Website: macys
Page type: payment
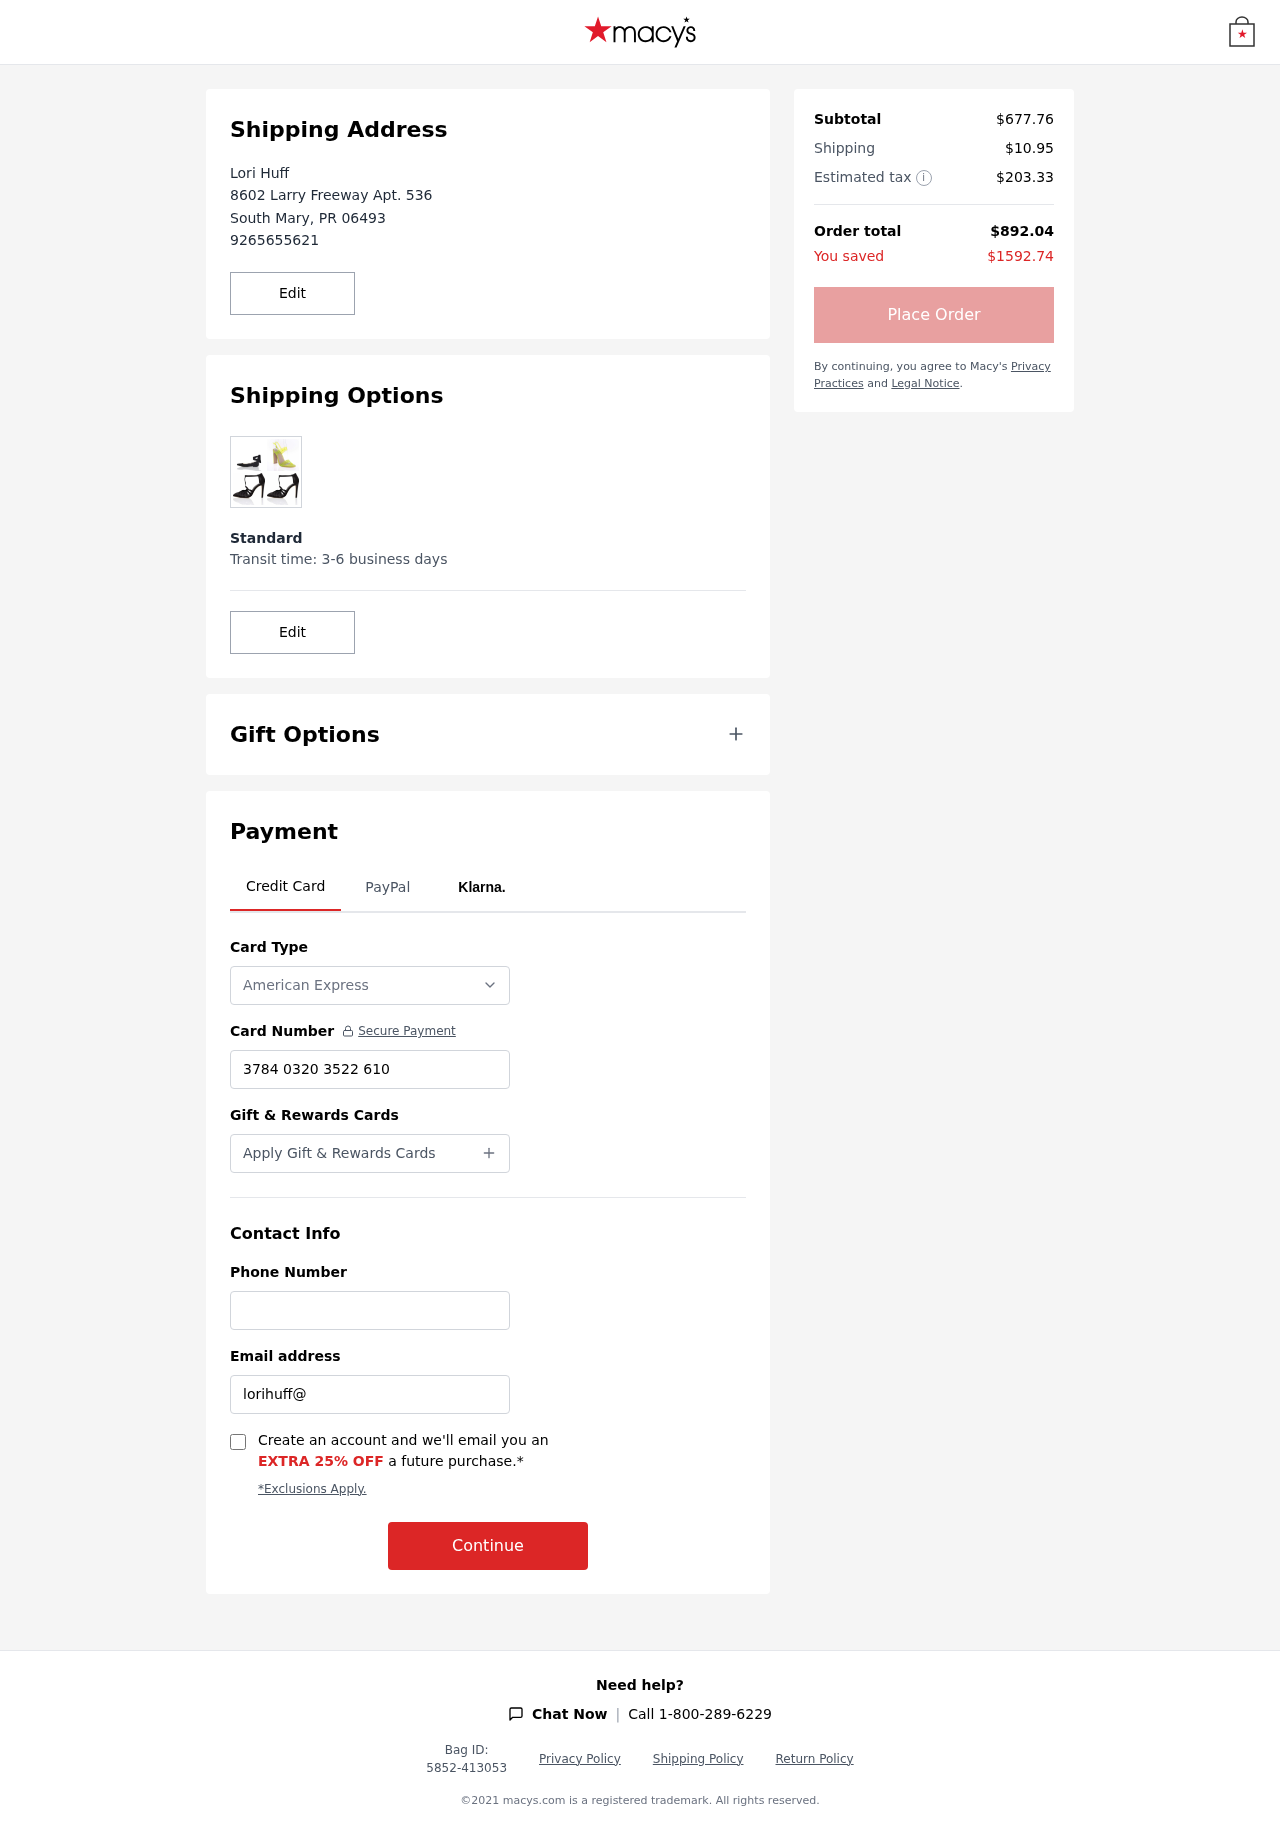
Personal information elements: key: PII_CARD_NUMBER
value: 3784 0320 3522 610
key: PII_CARD_TYPE
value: American Express
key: PII_CITY
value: South Mary
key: PII_EMAIL
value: lorihuff@yahoo.com
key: PII_FULLNAME
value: Lori Huff
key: PII_PHONE
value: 9265655621
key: PII_POSTCODE
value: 06493
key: PII_STATE_ABBR
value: PR
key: PII_STREET
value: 8602 Larry Freeway Apt. 536
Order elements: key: ORDER_SUBTOTAL
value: $677.76
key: ORDER_SHIPPING_COST
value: $10.95
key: ORDER_TAX
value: $203.33
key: ORDER_TOTAL
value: $892.04
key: ORDER_SAVINGS
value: $1592.74